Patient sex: M
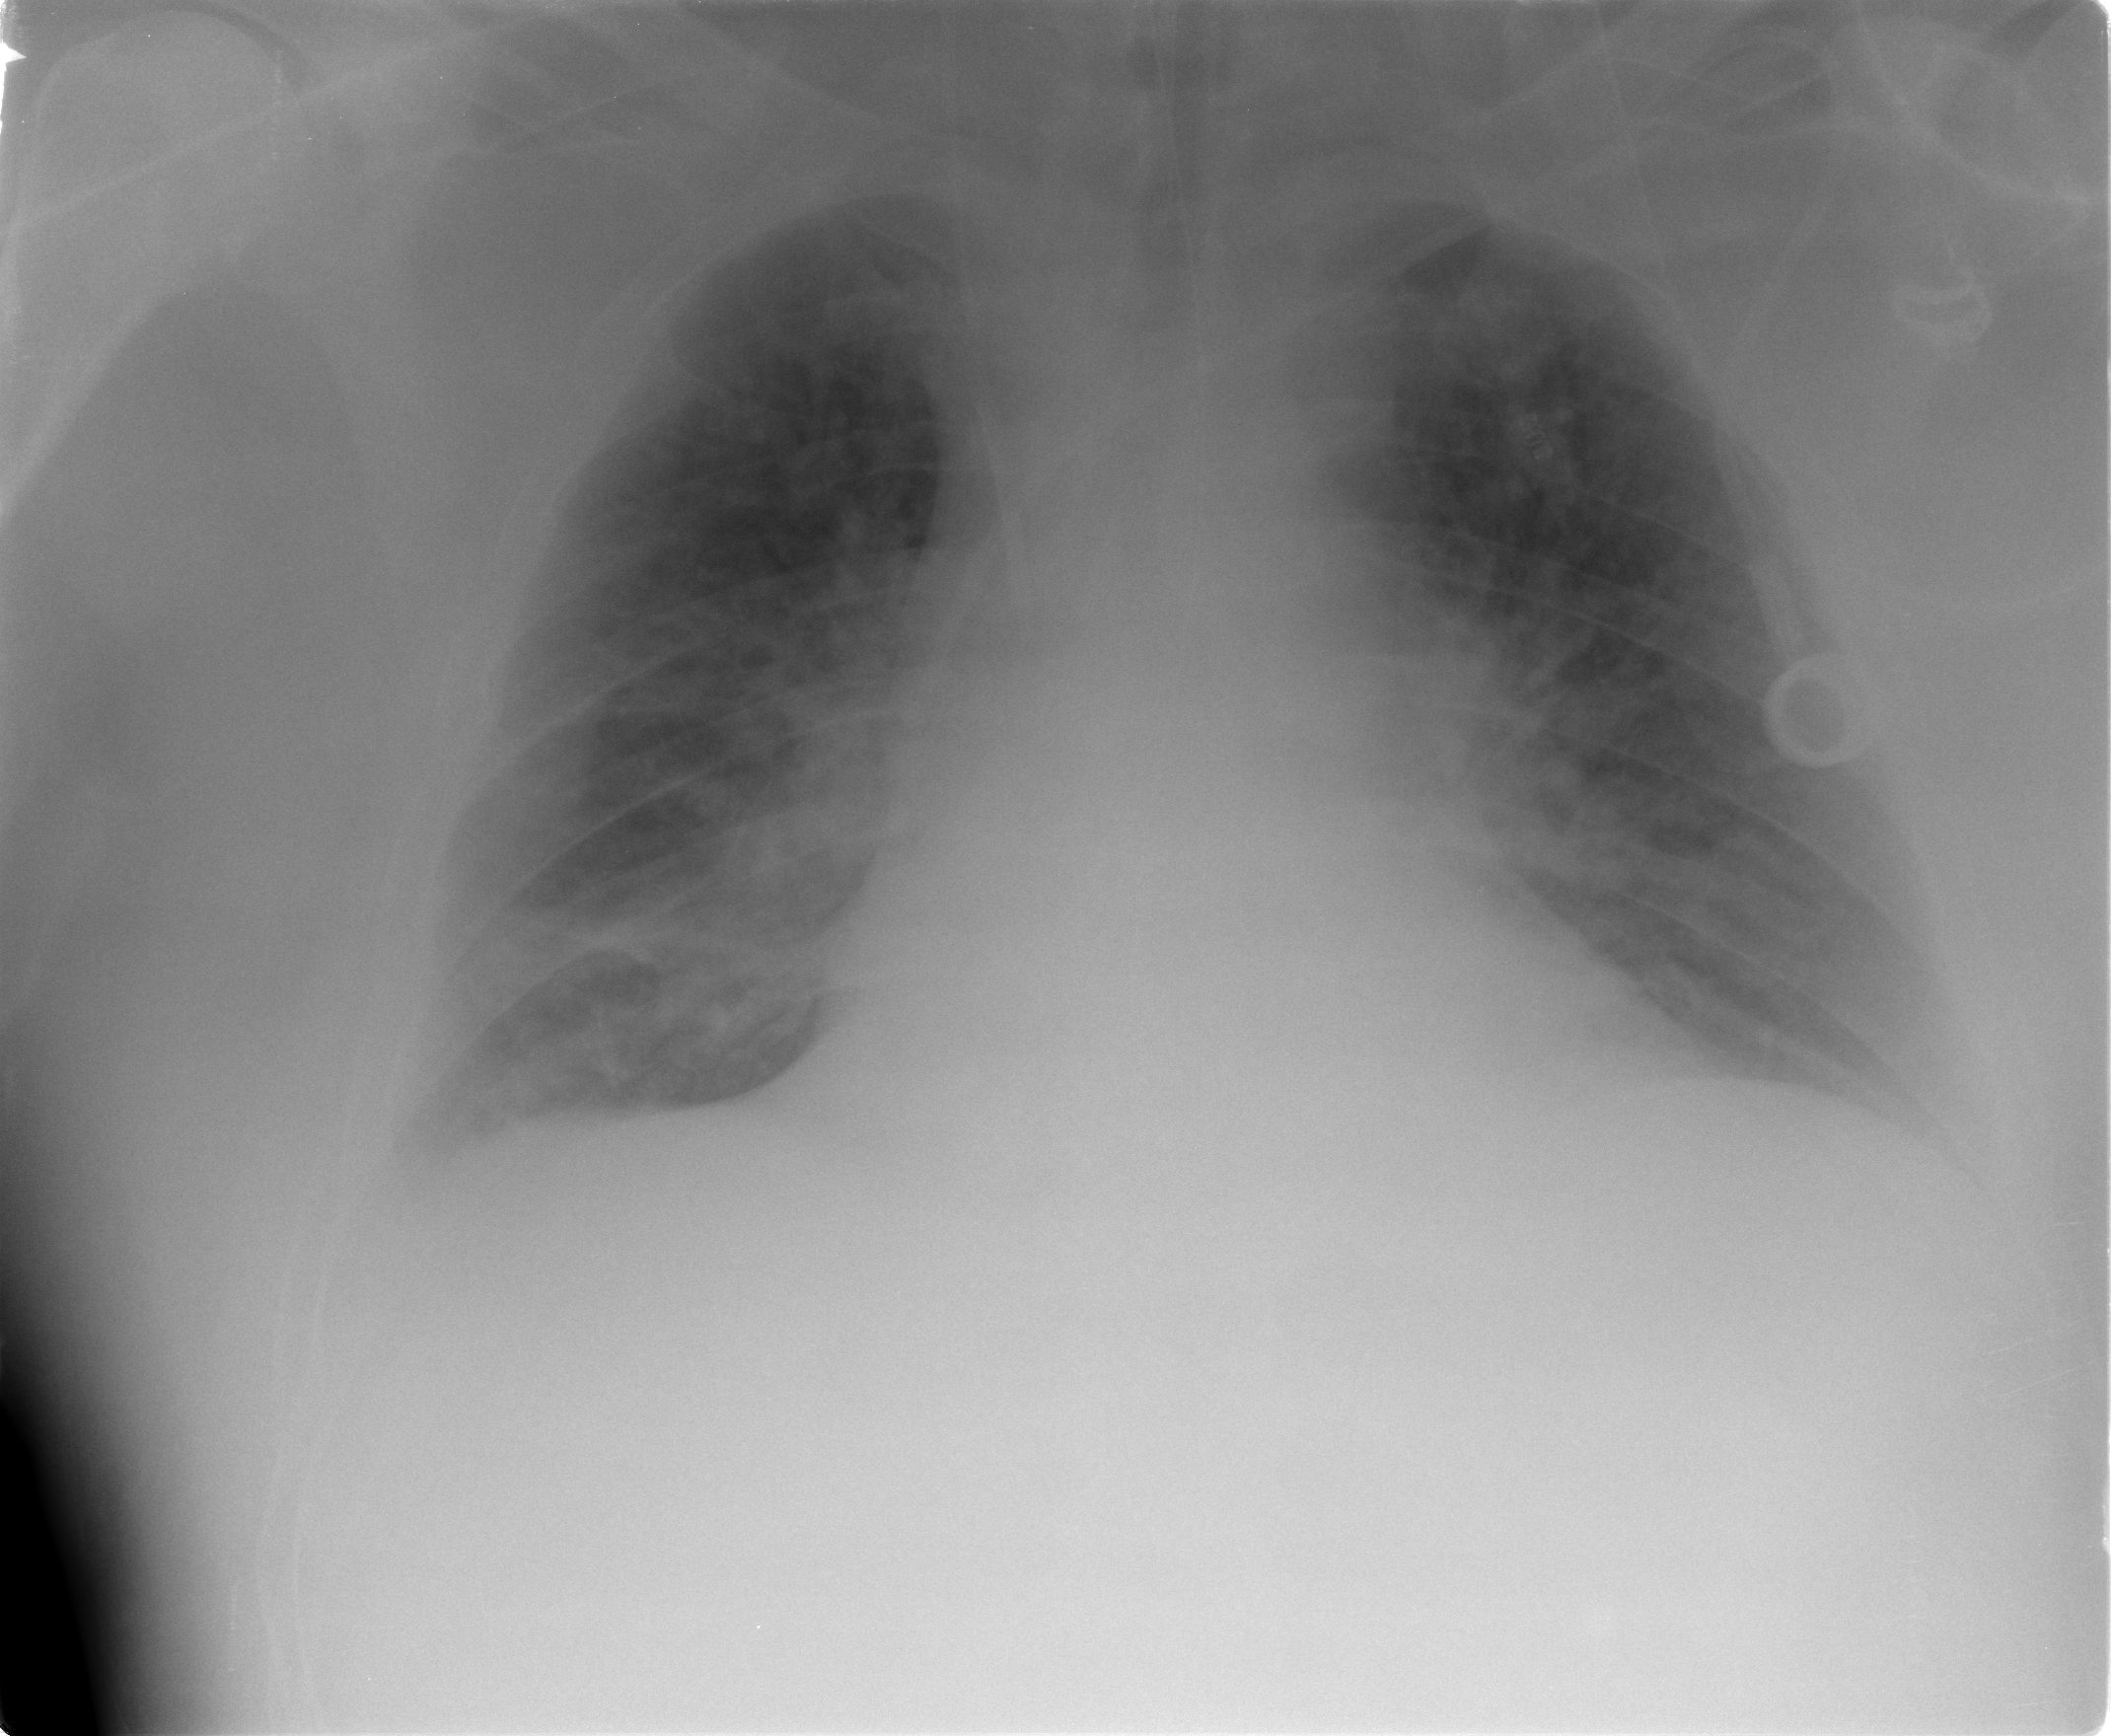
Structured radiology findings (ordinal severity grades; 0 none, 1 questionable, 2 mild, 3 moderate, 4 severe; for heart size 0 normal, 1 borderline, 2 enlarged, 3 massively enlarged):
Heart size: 0
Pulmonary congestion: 3
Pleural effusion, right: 2
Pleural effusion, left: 2
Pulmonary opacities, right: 2
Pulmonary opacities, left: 0
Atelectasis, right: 3
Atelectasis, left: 2